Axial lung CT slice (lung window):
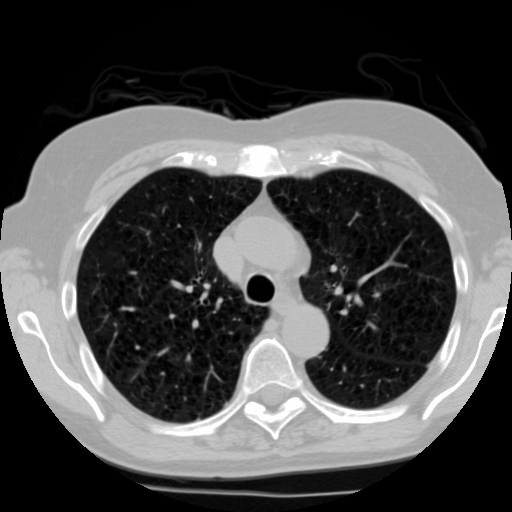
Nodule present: no